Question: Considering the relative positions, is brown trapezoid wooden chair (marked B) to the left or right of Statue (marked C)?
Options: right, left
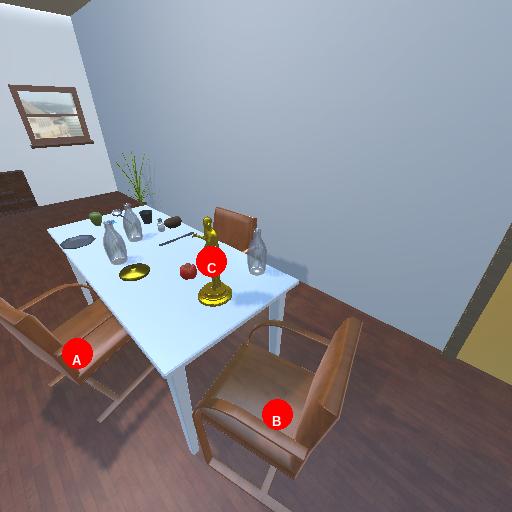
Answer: right